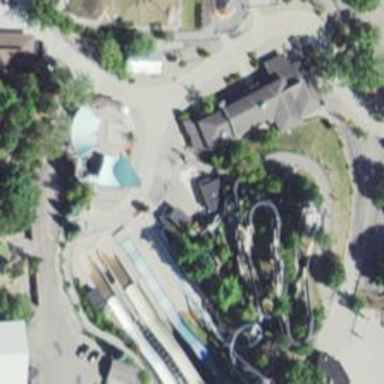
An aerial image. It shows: Water slide attraction.